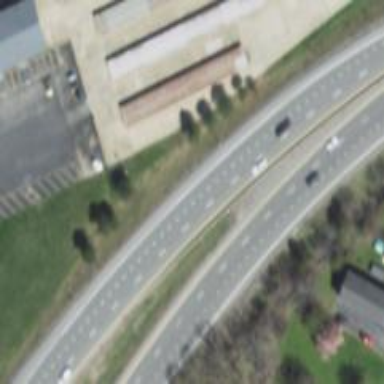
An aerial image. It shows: Trunk highway with expressway features.